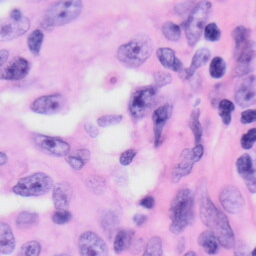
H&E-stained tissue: Skin